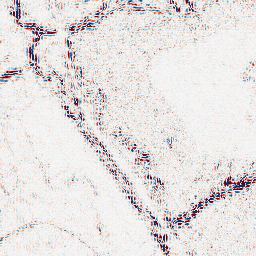
Category: wavelet
Decomposition family: wavelet_biorthogonal
Decomposition parameters: wavelet: bior3.5
level: 2
Upsampling method: area
Upsampling parameters: scale: 2
Upsampling scale: 2